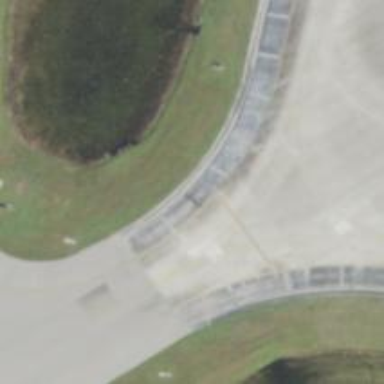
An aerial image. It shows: View of taxiway at the airport.